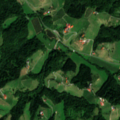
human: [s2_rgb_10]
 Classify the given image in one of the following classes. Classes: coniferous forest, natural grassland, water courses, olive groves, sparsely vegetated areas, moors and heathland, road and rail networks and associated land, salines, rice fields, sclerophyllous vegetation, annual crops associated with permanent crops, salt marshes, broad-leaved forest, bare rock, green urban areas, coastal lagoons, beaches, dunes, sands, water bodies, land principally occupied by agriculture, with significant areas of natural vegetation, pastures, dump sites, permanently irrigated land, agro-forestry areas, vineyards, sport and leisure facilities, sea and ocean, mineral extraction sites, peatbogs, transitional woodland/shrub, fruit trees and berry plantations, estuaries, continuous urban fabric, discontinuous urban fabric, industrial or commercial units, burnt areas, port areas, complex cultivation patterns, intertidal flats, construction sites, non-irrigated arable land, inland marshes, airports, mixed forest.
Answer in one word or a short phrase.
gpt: vineyards, pastures, broad-leaved forest, mixed forest